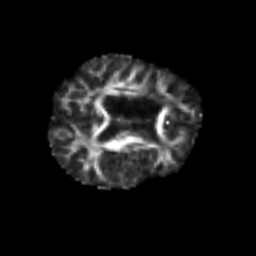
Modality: FA
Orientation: axial
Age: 67
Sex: female
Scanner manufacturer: siemens
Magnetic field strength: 3 T
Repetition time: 6.1 s
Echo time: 0.101 s